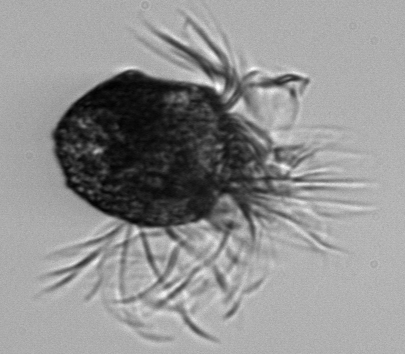
Label: Pelagostrobilidium